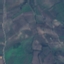
Label: PermanentCrop